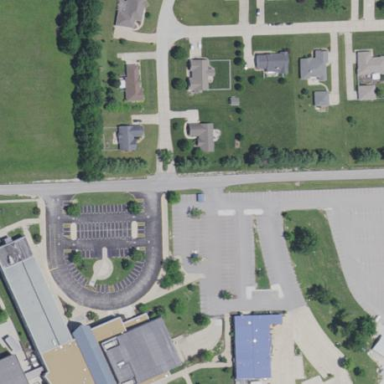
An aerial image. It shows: School building.